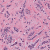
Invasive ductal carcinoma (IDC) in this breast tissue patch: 1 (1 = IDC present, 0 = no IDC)